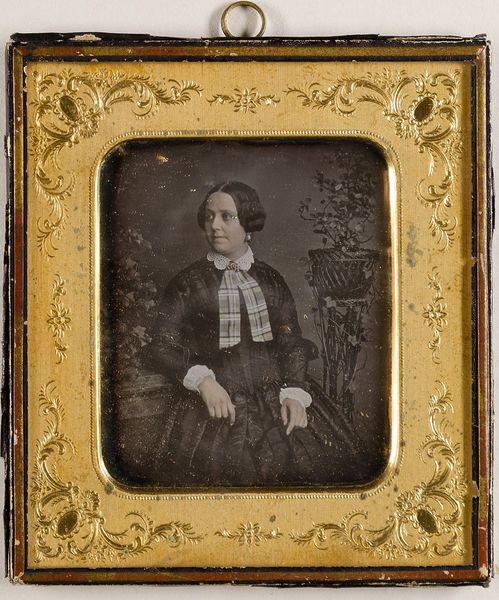
Titel: Unbekannte Frau
Künstler: Carl Ferdinand Stelzner
Standort: Hamburg
Institution: Museum für Kunst und Gewerbe Hamburg
Schlagwörter: frau, portrait, figur, foto, fotografie, photographie, photo, lichtbild, daguerreotypie, bildwerke, angewandte und bildende kunst, hessische systematik, porträt, porträtfotografie, porträtphotographie, hüftbild